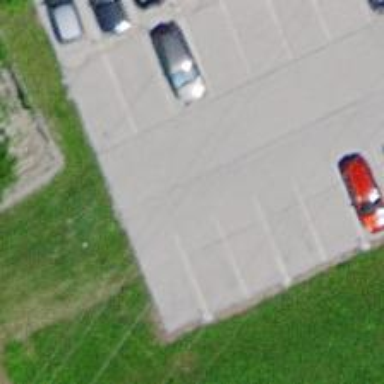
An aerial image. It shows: Road serving as parking aisle.